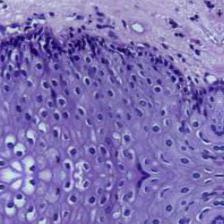
Diagnosis: Normal